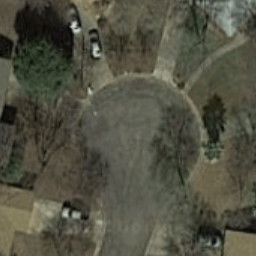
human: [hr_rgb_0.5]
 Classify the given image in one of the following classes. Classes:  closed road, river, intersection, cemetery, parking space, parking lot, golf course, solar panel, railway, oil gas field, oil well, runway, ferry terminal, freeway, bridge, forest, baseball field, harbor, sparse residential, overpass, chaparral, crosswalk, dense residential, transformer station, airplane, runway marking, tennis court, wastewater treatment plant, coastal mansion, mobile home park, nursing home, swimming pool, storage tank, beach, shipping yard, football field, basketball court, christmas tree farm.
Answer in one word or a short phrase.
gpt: closed road